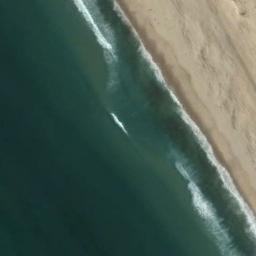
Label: beach